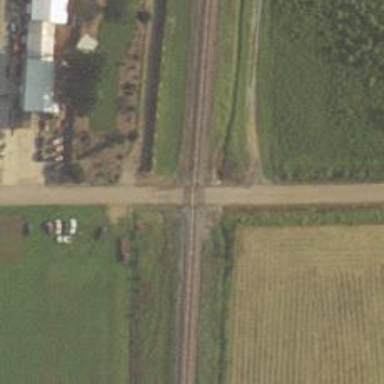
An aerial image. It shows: Railway level crossing.